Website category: jobs
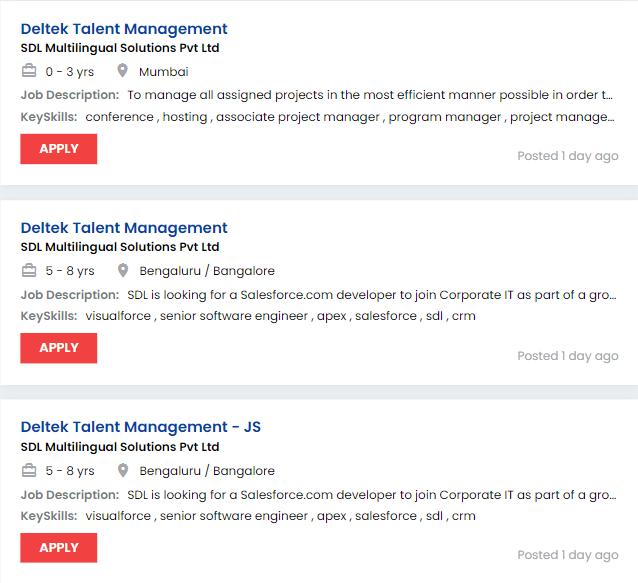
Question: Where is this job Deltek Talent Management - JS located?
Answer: Bengaluru / Bangalore

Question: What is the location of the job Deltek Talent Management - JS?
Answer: Bengaluru / Bangalore

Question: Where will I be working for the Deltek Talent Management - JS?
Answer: Bengaluru / Bangalore

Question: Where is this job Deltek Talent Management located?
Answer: Mumbai

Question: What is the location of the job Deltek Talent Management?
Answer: Mumbai

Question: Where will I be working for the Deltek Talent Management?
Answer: Mumbai

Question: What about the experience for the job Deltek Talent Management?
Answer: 0 - 3 yrs

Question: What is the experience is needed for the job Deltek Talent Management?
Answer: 0 - 3 yrs

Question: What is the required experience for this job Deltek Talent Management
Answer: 0 - 3 yrs

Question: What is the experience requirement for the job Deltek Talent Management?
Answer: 0 - 3 yrs

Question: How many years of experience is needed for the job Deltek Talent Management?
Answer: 0 - 3 yrs

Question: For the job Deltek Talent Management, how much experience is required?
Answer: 0 - 3 yrs

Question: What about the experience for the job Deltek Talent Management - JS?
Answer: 5 - 8 yrs

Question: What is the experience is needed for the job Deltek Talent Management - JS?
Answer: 5 - 8 yrs

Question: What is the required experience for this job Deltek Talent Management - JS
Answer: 5 - 8 yrs

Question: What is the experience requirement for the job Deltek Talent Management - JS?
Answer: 5 - 8 yrs

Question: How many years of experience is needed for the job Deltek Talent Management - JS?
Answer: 5 - 8 yrs

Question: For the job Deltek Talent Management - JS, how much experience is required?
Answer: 5 - 8 yrs

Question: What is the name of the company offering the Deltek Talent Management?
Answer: SDL Multilingual Solutions Pvt Ltd

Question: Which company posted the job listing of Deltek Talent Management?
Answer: SDL Multilingual Solutions Pvt Ltd

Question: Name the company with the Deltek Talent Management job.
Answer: SDL Multilingual Solutions Pvt Ltd

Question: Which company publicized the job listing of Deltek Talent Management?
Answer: SDL Multilingual Solutions Pvt Ltd

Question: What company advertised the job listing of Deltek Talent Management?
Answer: SDL Multilingual Solutions Pvt Ltd

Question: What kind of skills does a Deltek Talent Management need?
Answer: visualforce , senior software engineer , apex , salesforce , sdl , crm

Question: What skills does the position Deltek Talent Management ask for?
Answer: visualforce , senior software engineer , apex , salesforce , sdl , crm

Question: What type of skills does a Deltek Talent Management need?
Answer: visualforce , senior software engineer , apex , salesforce , sdl , crm

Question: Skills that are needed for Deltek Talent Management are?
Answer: visualforce , senior software engineer , apex , salesforce , sdl , crm

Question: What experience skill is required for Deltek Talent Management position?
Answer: visualforce , senior software engineer , apex , salesforce , sdl , crm

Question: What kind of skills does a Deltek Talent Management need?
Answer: conference , hosting , associate project manager , program manager , project management , technology solutions , forms

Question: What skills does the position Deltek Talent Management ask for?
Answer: conference , hosting , associate project manager , program manager , project management , technology solutions , forms

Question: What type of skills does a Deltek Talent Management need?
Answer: conference , hosting , associate project manager , program manager , project management , technology solutions , forms

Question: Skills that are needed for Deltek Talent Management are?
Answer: conference , hosting , associate project manager , program manager , project management , technology solutions , forms

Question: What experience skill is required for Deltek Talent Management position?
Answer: conference , hosting , associate project manager , program manager , project management , technology solutions , forms